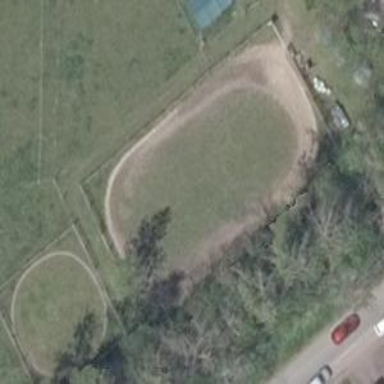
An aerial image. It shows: Equestrian pitch with unpaved surface.